Field crop: maize
Growth stage: 1
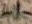
Species: atriplex